Aerial crown-view tile of a tropical tree (Barro Colorado Island, Panama), acquired 20241216:
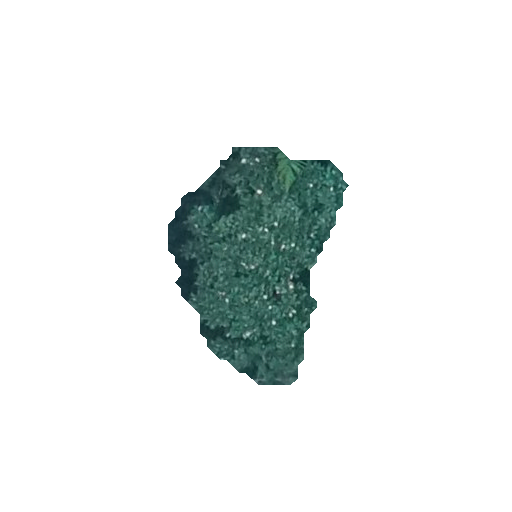
Species: Miconia argentea
GBIF accepted scientific name: Miconia argentea
Crown area: 40.727 m²